Field crop: maize
Growth stage: 2
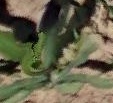
Species: maize